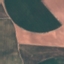
Land use / land cover class: AnnualCrop